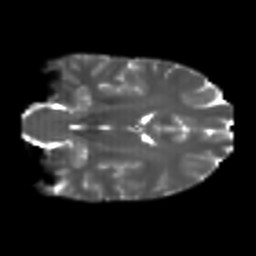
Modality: T2w
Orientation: coronal
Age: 21
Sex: female
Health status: healthy
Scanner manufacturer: philips
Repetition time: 7.384 s
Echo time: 0.08599 s